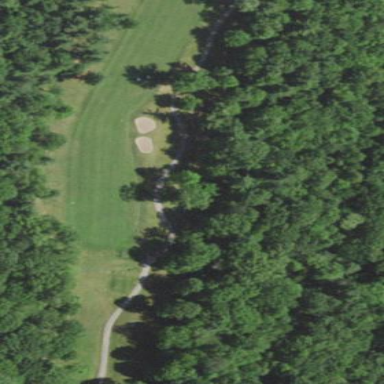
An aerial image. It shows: Grassy area designated as golf fairway.